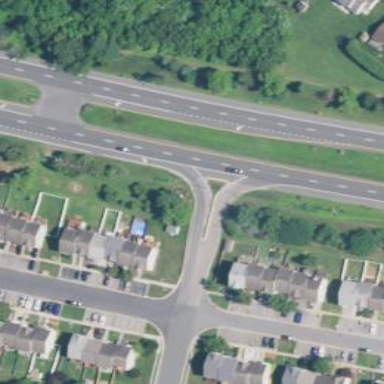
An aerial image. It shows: Trunk link highway.